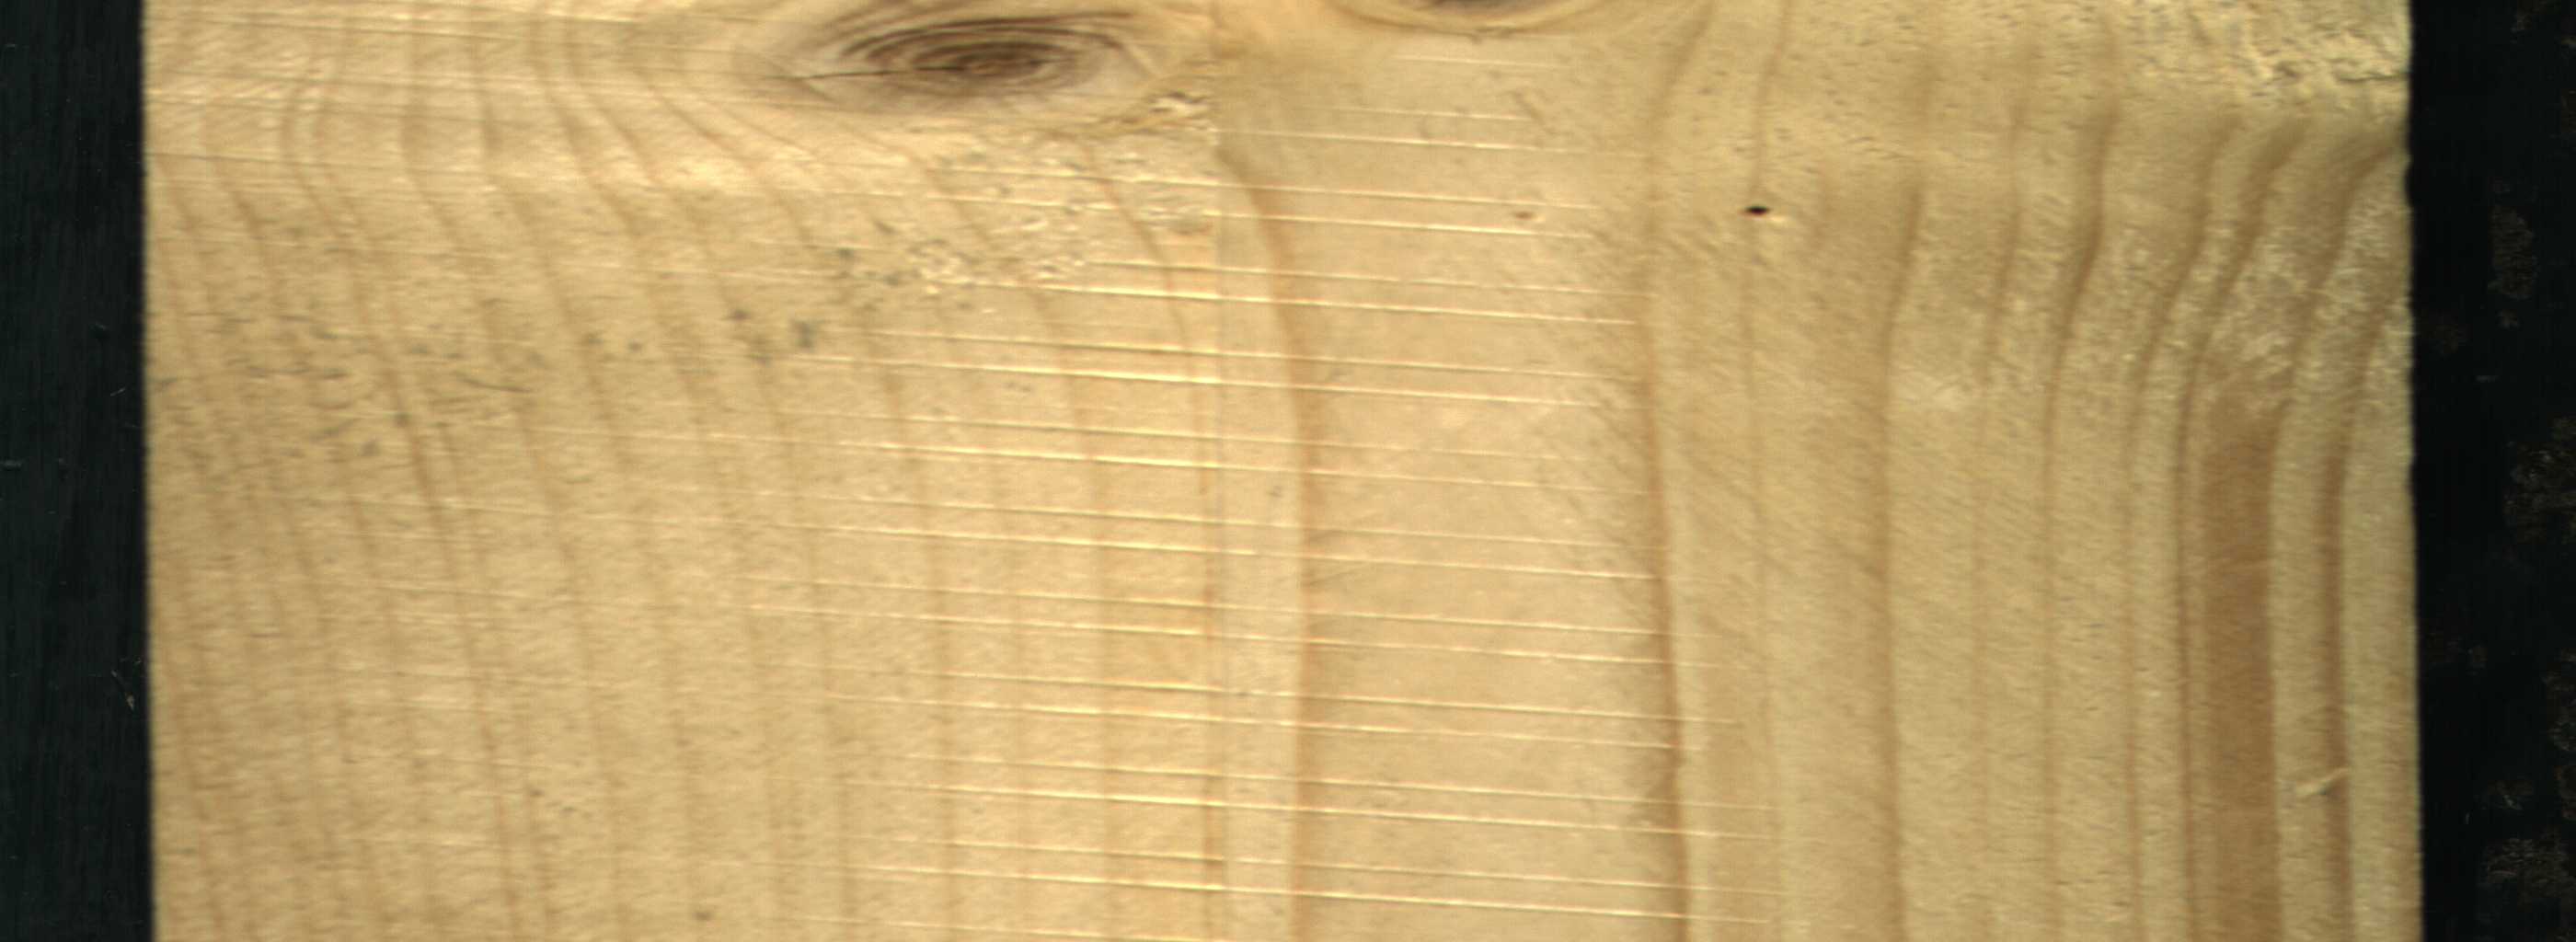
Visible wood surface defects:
knot_with_crack